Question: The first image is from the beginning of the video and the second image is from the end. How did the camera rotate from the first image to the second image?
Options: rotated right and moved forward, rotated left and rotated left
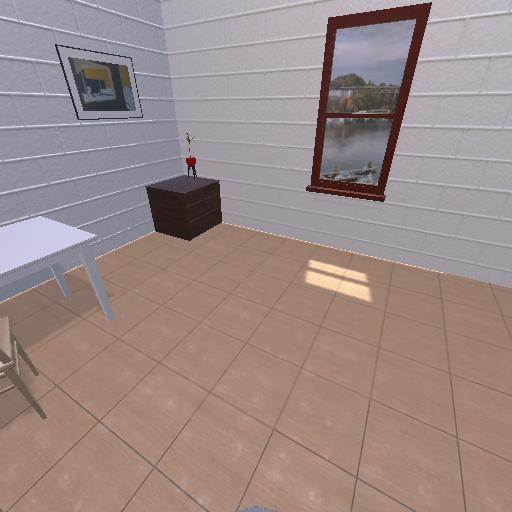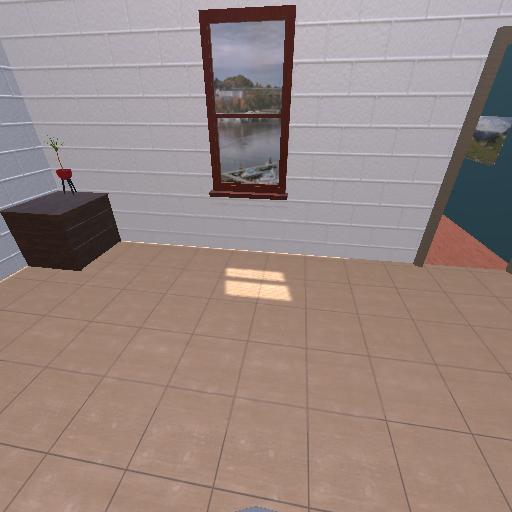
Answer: rotated right and moved forward